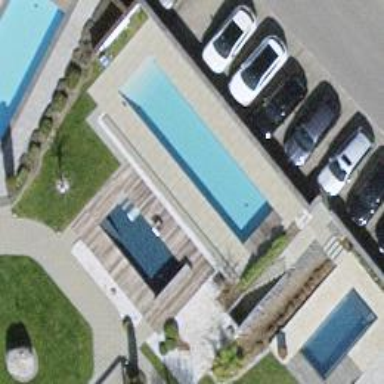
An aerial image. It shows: Swimming pool located in leisure land.